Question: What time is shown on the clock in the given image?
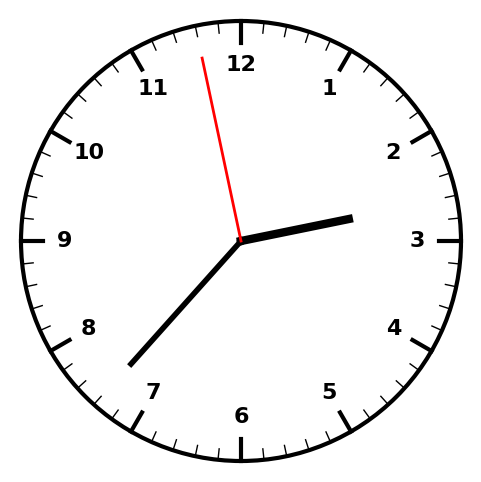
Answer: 02:36:58